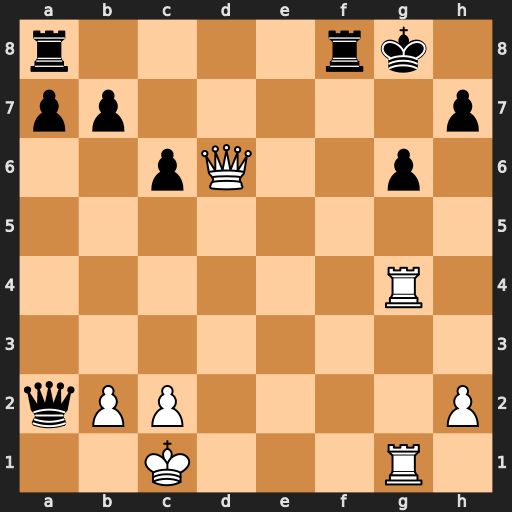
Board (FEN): r4rk1/pp5p/2pQ2p1/8/6R1/8/qPP4P/2K3R1
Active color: w
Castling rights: -
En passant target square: -
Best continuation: Rxg6+ hxg6 Qxg6+ Kh8 Qh5#